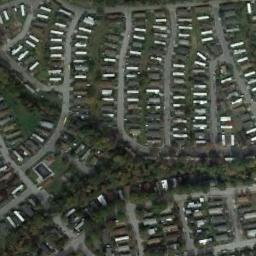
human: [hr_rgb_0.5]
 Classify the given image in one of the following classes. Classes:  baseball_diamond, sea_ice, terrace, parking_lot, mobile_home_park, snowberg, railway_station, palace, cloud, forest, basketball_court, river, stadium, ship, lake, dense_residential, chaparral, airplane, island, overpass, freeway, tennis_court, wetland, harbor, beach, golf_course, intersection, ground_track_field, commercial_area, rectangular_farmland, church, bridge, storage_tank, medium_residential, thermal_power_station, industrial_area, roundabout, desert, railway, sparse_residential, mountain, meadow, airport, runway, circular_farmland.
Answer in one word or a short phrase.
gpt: mobile_home_park